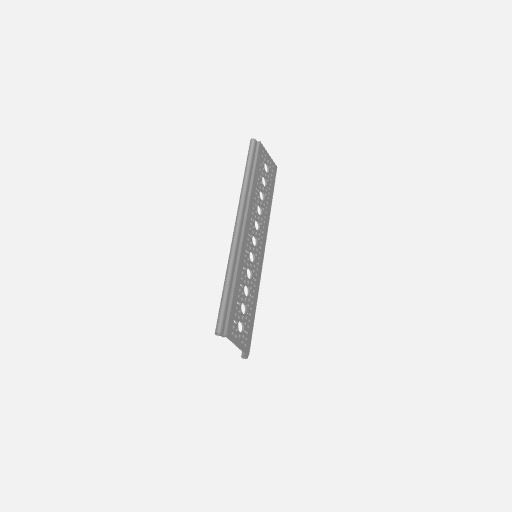
Part: RailChannel11H